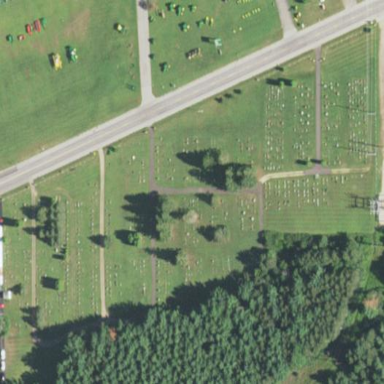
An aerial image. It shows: Cemetery.